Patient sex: M
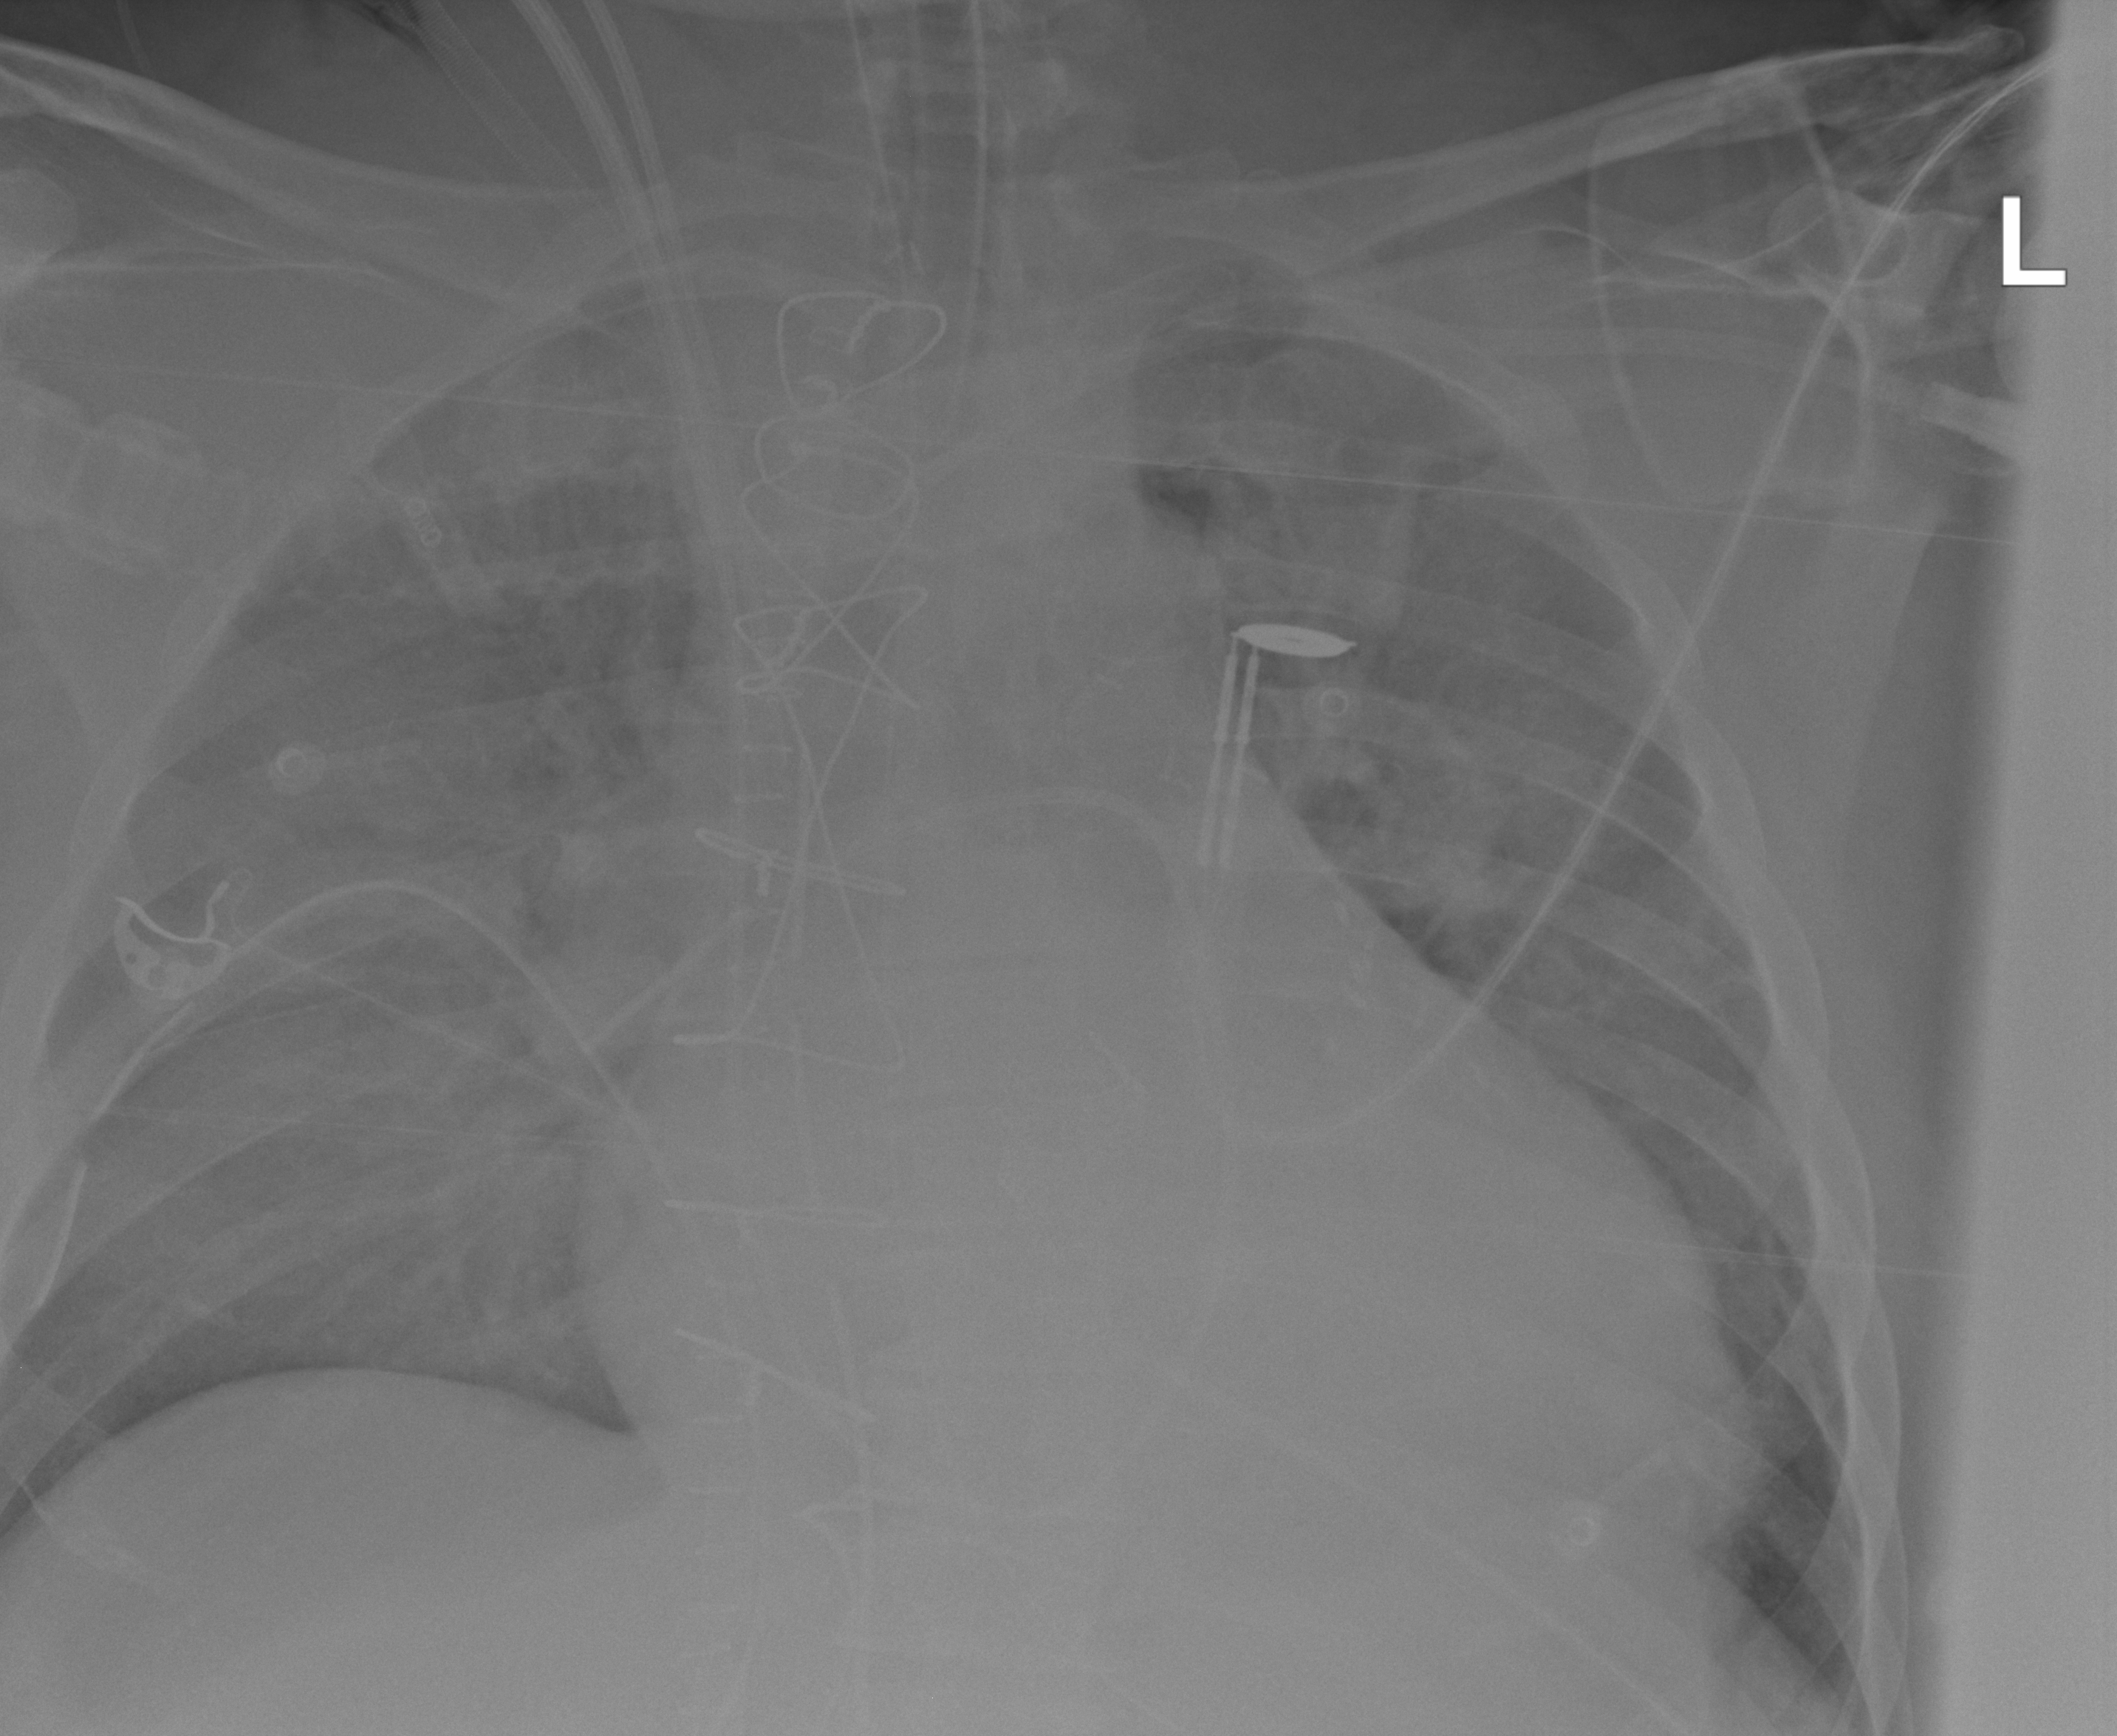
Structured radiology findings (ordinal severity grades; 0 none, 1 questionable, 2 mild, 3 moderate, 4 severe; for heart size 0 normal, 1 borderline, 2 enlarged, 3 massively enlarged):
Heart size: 3
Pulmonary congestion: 2
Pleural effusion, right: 0
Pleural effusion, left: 0
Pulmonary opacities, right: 3
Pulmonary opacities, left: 3
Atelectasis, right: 2
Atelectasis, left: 2